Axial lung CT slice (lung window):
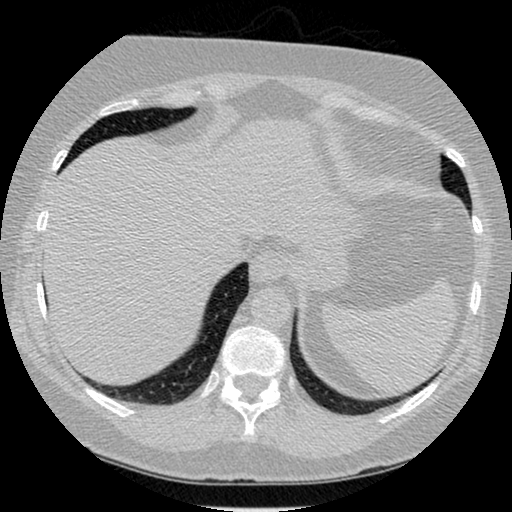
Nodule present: no